一年级 · 算术

$\Delta \triangle \Delta \triangle \Delta$

少的是 $(\quad)$
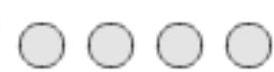
A.
B.
$\triangle$
答案: A